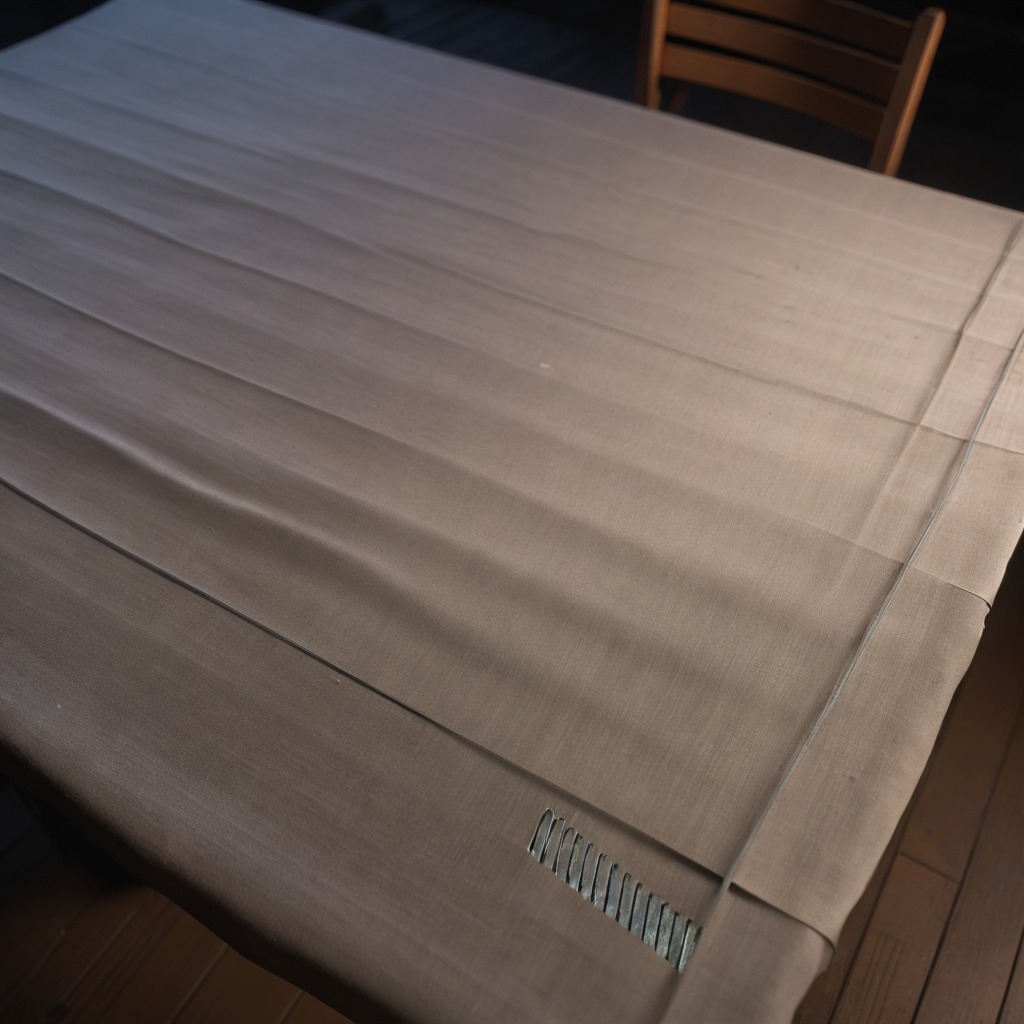
A coiled metal spring lying on a wooden table.